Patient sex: M
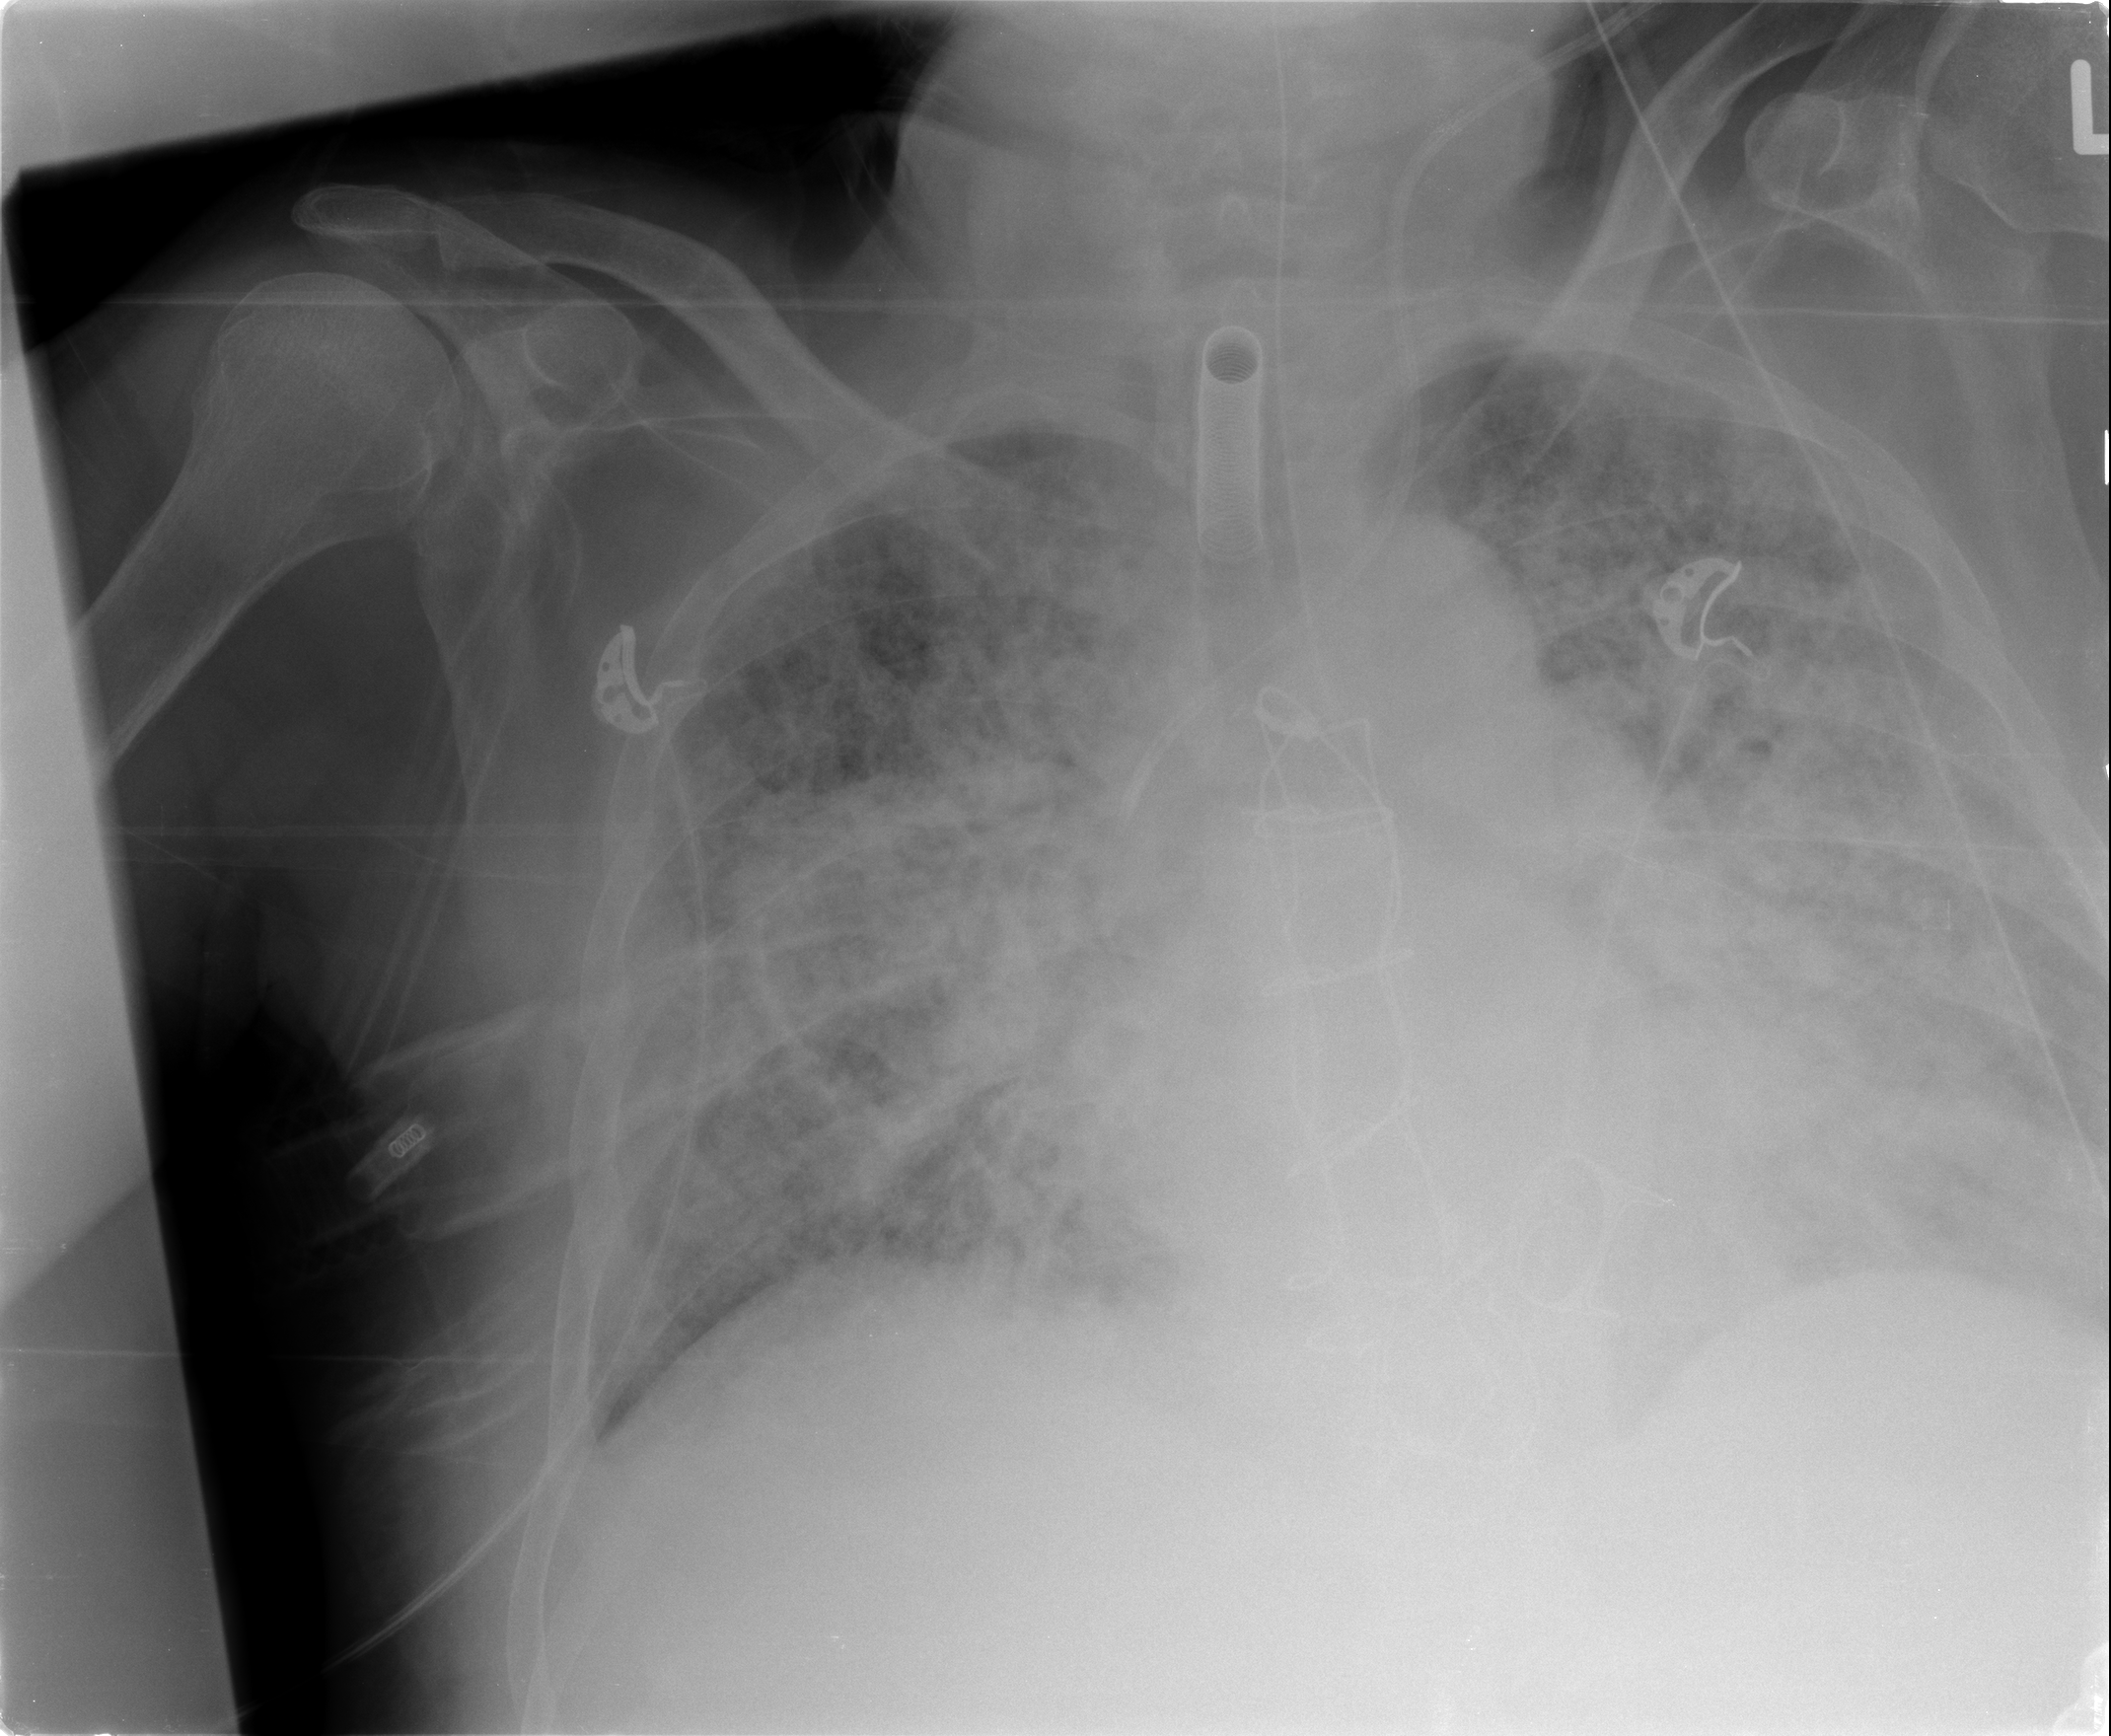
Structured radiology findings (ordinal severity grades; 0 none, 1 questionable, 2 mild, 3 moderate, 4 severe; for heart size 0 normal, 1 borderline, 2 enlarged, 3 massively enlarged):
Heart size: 2
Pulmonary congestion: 3
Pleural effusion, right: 2
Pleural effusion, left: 2
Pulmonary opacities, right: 4
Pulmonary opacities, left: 4
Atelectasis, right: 2
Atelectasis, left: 2